Field crop: tomato
Growth stage: 2
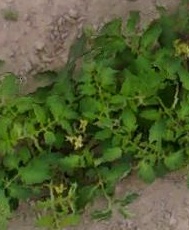
Species: tomato